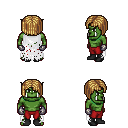
a pixel art fantasy rpg character, male body template, orc, green skin, white tattered cape, red pants, blonde pageboy hairstyle, metal gloves, black shoes, four views (front, back, left, right), 2x2 character sprite sheet, small pixel art, hard edges, no anti-aliasing